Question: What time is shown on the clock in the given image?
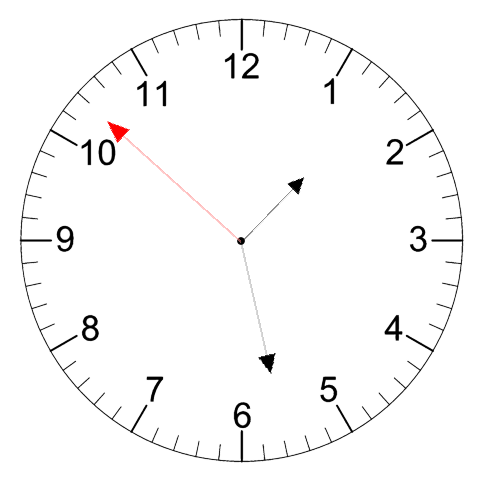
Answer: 01:27:52